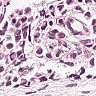
Metastatic tissue present: yes